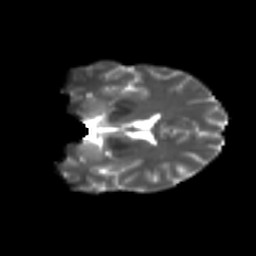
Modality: T2w
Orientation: coronal
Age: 54
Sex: female
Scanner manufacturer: ge
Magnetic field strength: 3 T
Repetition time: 7.8 s
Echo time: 0.0606 s